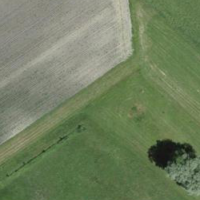
EUNIS habitat code: 52
Species observed at this site:
Pseudochorthippus parallelus
Maniola jurtina
Roeseliana roeselii